Question: How do I make the image go under the text in the mobile? And for the text to go on the left side, instead of being more on the right - if this makes sense :)
<URL>
<URL>
'''
<div class="content">
<div class="left-200">
<div>
<h3>Lorem ipsum</h3>
<div class="padding-4"></div>
<p>Lorem ipsum dolor sit amet consectetur adipisicing elit. Eius, natus pariatur aut soluta sed consectetur deleniti tempore ducimus at quas officia, deserunt eaque magni!</p>
</div>
<div class="padding-10"></div>
<img src="./images/default-image.png" alt="Image" class="image"/>
</div>
</div>
'''

<URL>
Thank you!
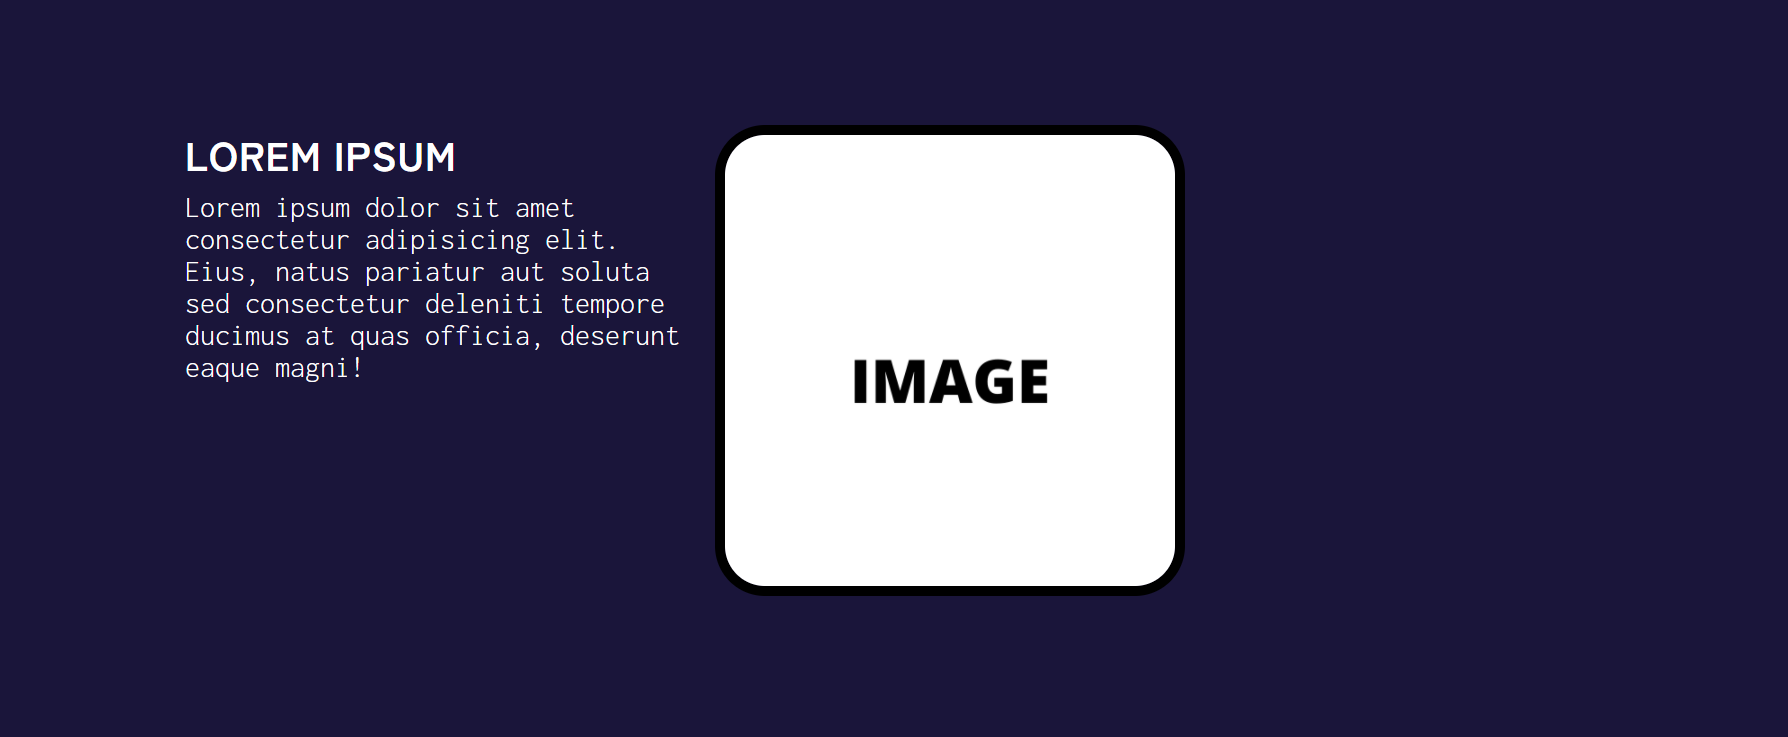
Answer: I solved it! Basically I wrapped it up in a 'div' and set 'display:none;' if the device was on mobile. And I did the same thing for desktop!